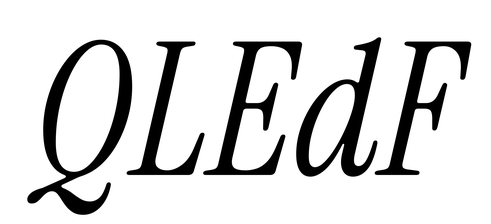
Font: InstrumentSerif-Italic